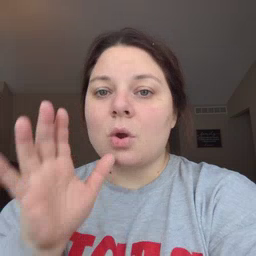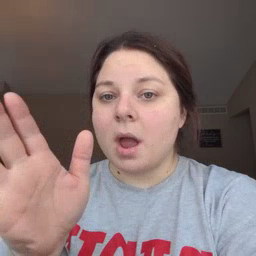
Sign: grandma